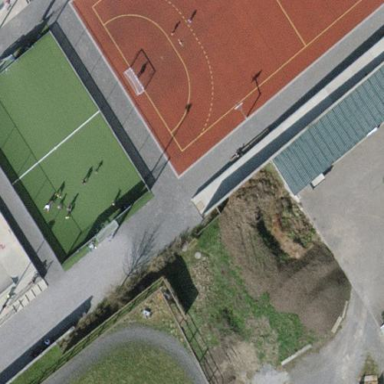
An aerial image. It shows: Pitch for leisure activities.